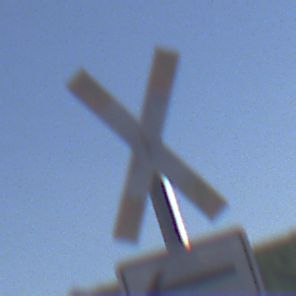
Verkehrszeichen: Andreaskreuz
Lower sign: RichtungsangabeDurchPfeile1
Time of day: MorningAfternoon
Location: Outdoor (RoadRail)
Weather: PartlyCloudy
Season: NotSpecified
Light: Natural